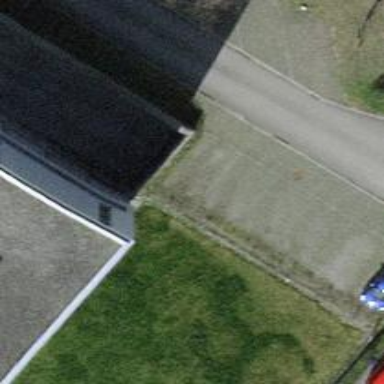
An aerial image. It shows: Parking area.